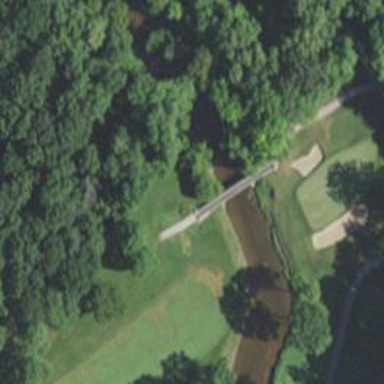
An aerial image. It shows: Service road that includes bridge over golf cart path.